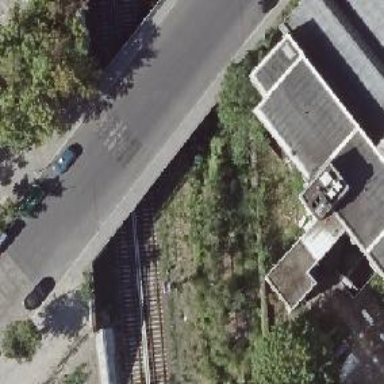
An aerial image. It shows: Railway signal.